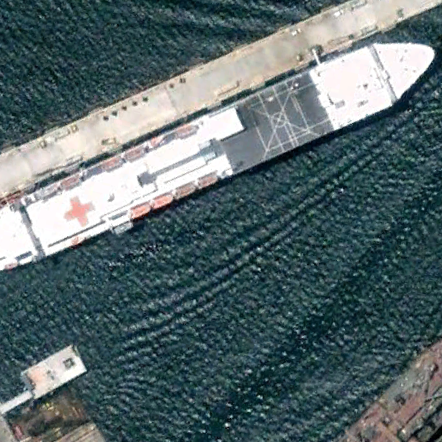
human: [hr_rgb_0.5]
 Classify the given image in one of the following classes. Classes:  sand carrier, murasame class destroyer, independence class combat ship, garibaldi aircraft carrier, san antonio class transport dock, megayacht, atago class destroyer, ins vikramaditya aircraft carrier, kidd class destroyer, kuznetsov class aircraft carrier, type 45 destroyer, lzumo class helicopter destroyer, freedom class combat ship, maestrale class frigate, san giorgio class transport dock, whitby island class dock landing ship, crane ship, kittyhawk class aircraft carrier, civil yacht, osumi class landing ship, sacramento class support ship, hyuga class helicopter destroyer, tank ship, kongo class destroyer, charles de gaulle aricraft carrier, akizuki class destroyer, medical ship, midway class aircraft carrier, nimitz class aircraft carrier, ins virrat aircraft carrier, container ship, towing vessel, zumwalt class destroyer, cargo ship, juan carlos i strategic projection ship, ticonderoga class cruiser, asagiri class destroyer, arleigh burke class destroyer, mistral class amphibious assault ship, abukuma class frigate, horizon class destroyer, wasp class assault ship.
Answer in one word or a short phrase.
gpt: Medical ship